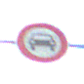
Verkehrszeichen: VerbotKraftwagen
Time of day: MorningAfternoon
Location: Outdoor (Nature)
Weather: PartlyCloudy
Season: NotSpecified
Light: Natural